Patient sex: M
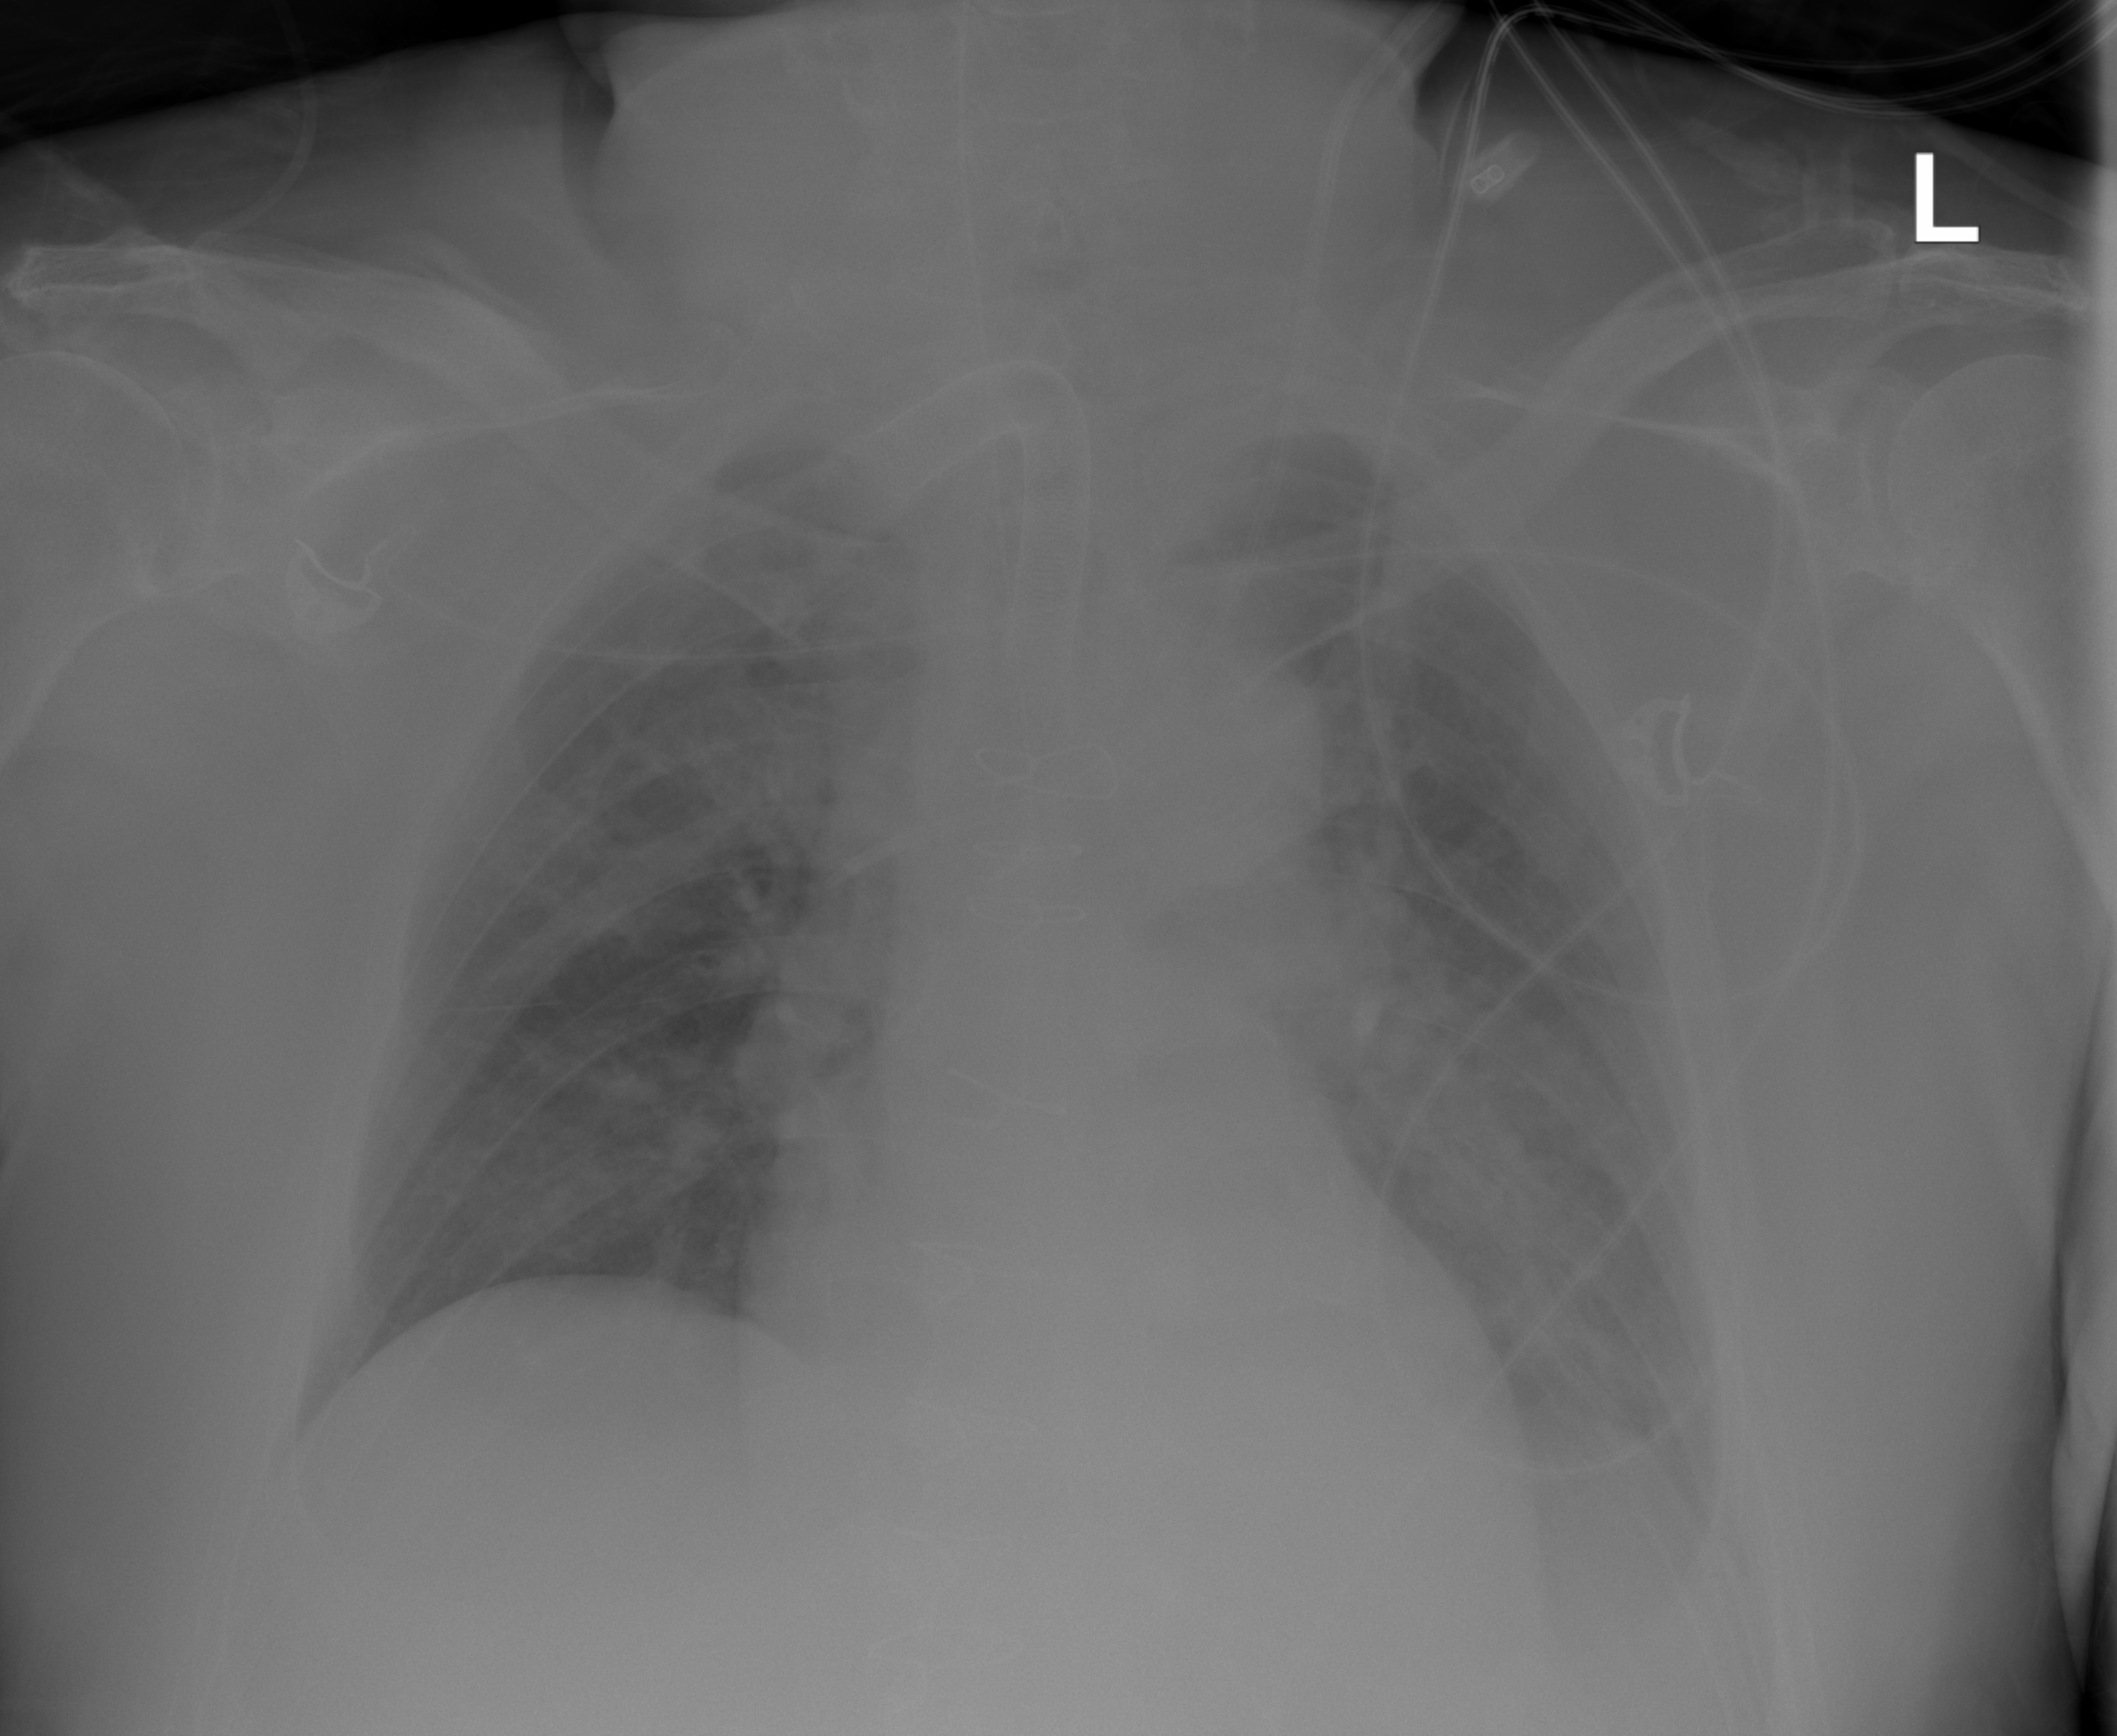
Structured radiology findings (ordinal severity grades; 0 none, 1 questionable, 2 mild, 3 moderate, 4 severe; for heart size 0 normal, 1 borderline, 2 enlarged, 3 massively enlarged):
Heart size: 0
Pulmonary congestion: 0
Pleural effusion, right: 0
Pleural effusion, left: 2
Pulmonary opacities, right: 0
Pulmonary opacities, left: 2
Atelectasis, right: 0
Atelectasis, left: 2